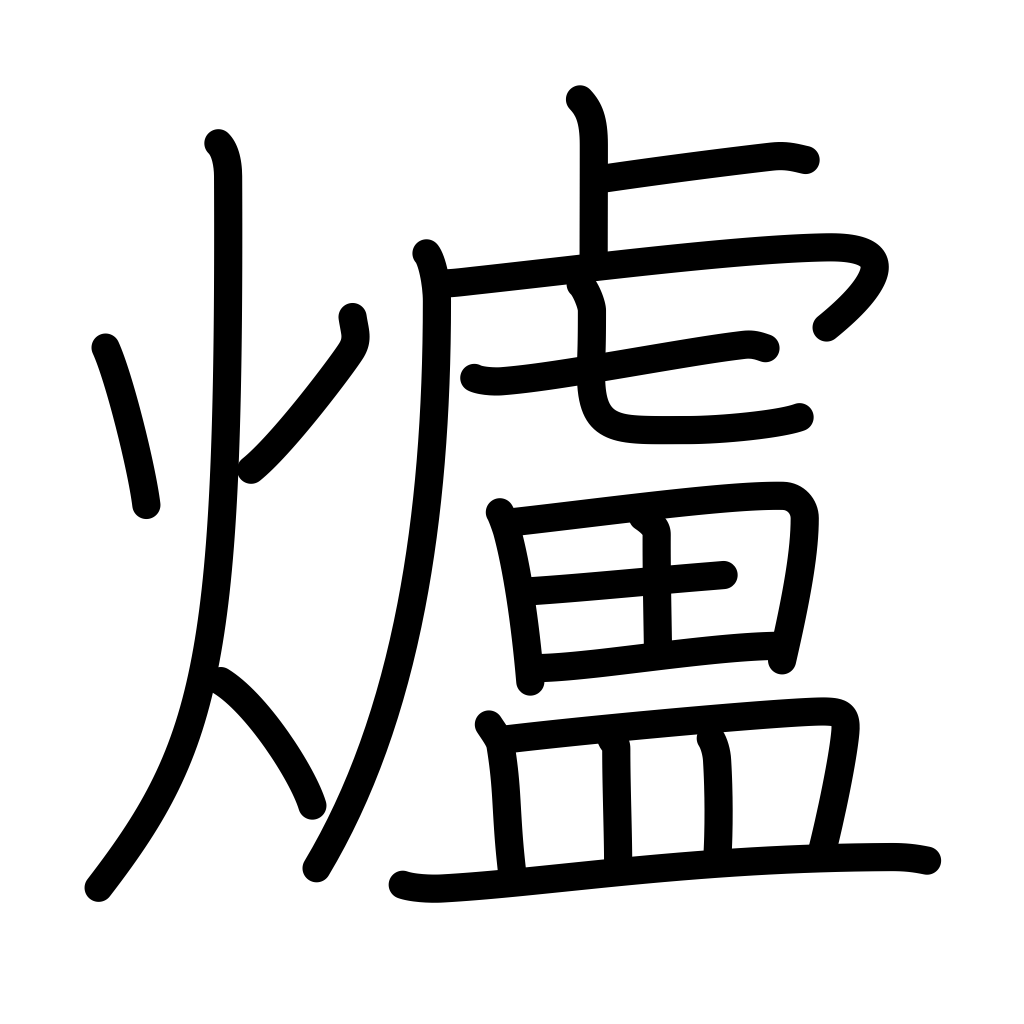
Meaning: fireplace, stove, oven, furnace